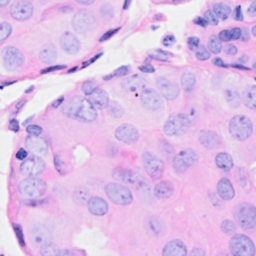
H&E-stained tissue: Breast